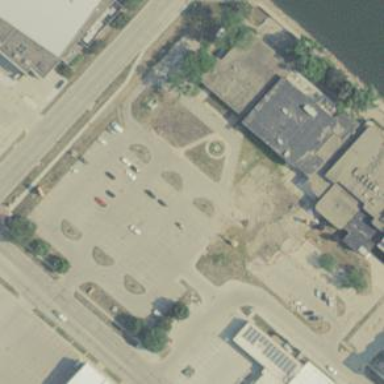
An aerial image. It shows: Parking area with surface.